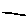
Label: line